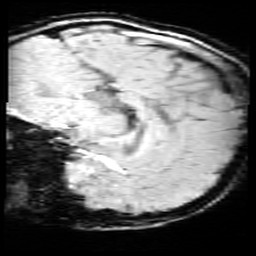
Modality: SWI
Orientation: sagittal
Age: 9
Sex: female
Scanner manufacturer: siemens
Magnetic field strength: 3 T
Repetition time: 0.027 s
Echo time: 0.02 s